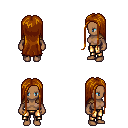
a pixel art fantasy rpg character, female body template, human, dark skin, leather shoulder armor, gold greaves, brunette extra-long hairstyle, four views (front, back, left, right), 2x2 character sprite sheet, small pixel art, hard edges, no anti-aliasing